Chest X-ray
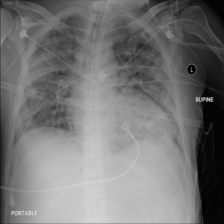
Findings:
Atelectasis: negative
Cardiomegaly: positive
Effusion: positive
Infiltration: negative
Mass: negative
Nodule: negative
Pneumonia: negative
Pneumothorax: negative
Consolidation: negative
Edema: negative
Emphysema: positive
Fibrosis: negative
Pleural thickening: negative
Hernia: negative